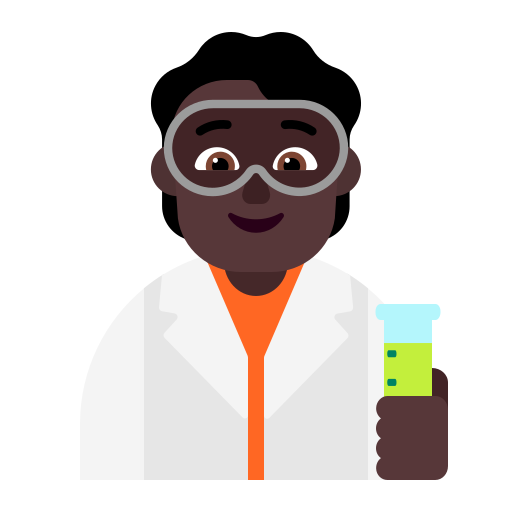
scientist flat dark